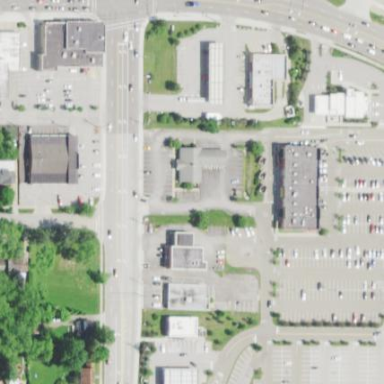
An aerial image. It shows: Commercial area.